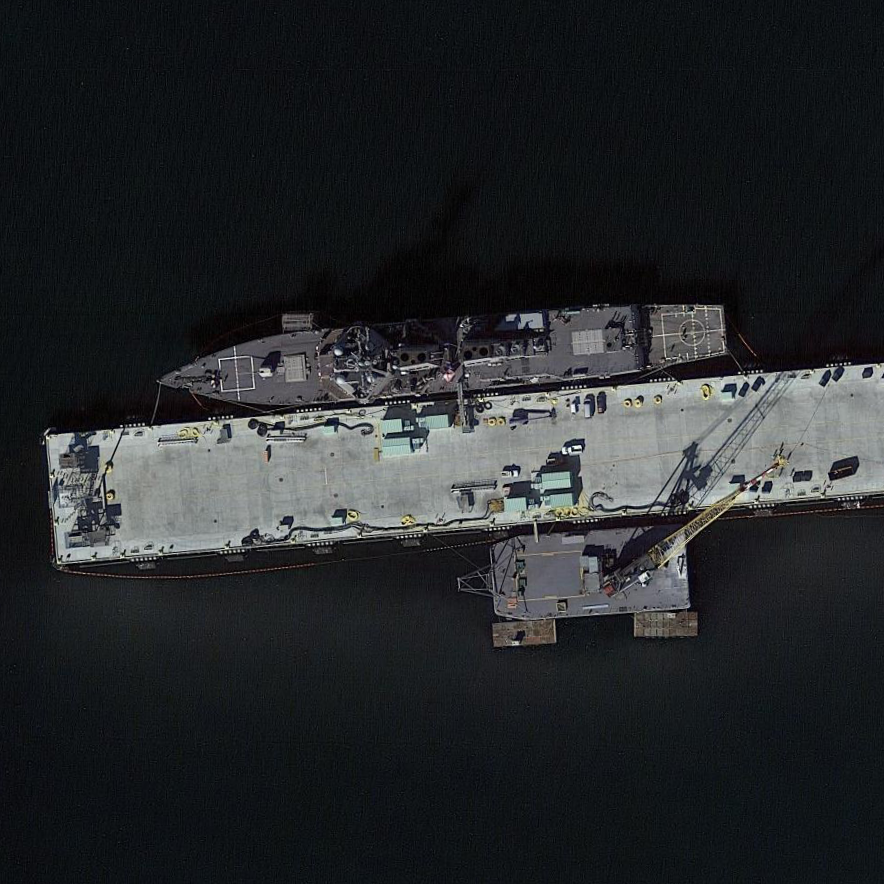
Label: destroyer